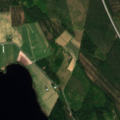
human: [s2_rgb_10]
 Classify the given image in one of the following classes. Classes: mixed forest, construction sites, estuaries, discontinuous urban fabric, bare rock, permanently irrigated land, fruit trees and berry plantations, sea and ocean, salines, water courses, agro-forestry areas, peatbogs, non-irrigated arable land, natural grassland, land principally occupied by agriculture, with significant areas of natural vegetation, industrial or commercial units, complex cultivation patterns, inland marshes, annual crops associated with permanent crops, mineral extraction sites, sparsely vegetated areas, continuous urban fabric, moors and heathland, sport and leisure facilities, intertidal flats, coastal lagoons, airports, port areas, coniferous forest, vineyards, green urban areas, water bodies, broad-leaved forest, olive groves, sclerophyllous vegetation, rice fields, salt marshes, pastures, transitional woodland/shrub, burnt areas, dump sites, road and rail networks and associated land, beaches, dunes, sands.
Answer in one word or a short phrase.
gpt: non-irrigated arable land, coniferous forest, mixed forest, transitional woodland/shrub, water bodies